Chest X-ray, AP view. Patient: 51 years old, sex F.
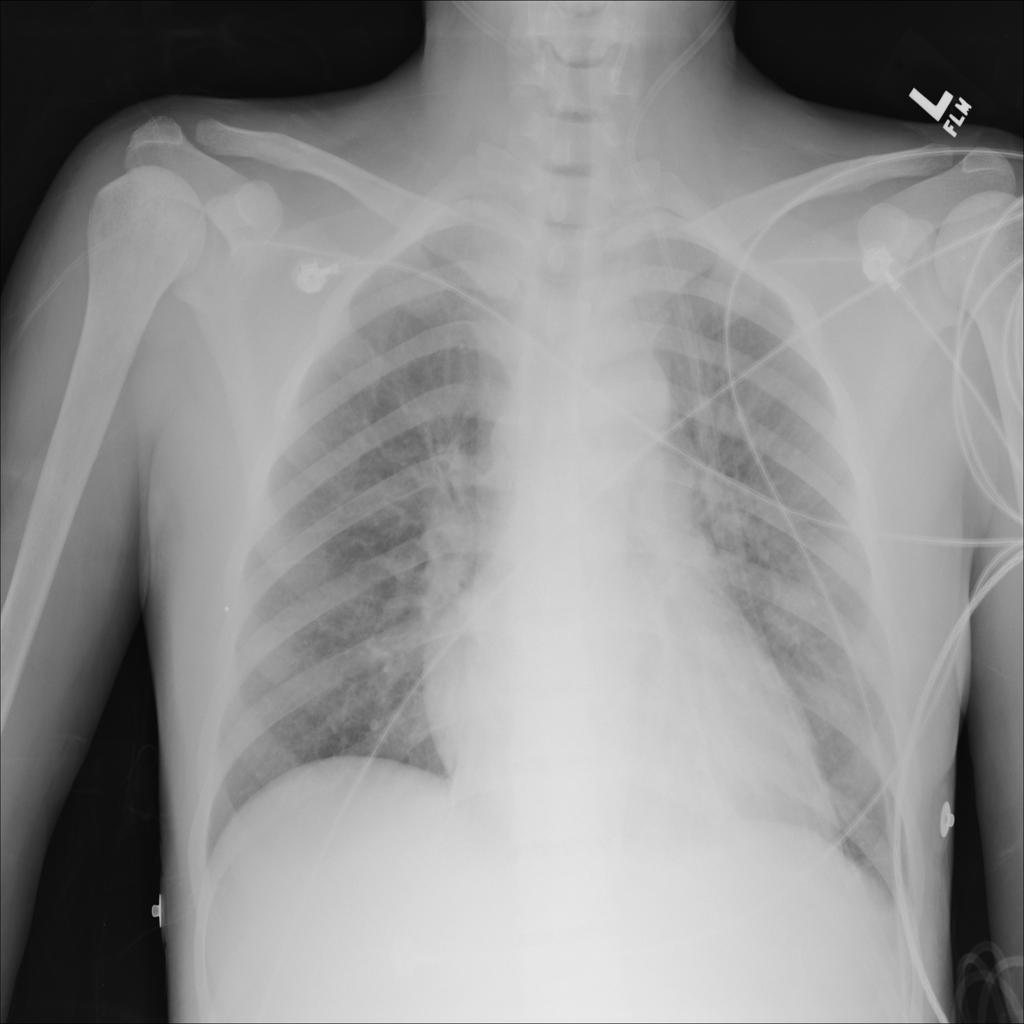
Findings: Cardiomegaly